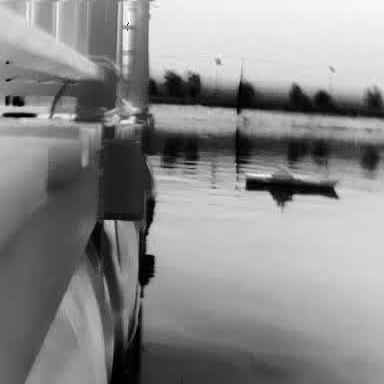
There is a warship in the infrared image.